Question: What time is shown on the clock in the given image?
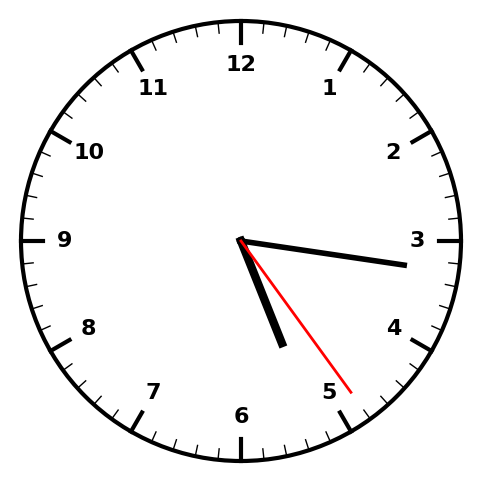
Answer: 05:16:24